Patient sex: M
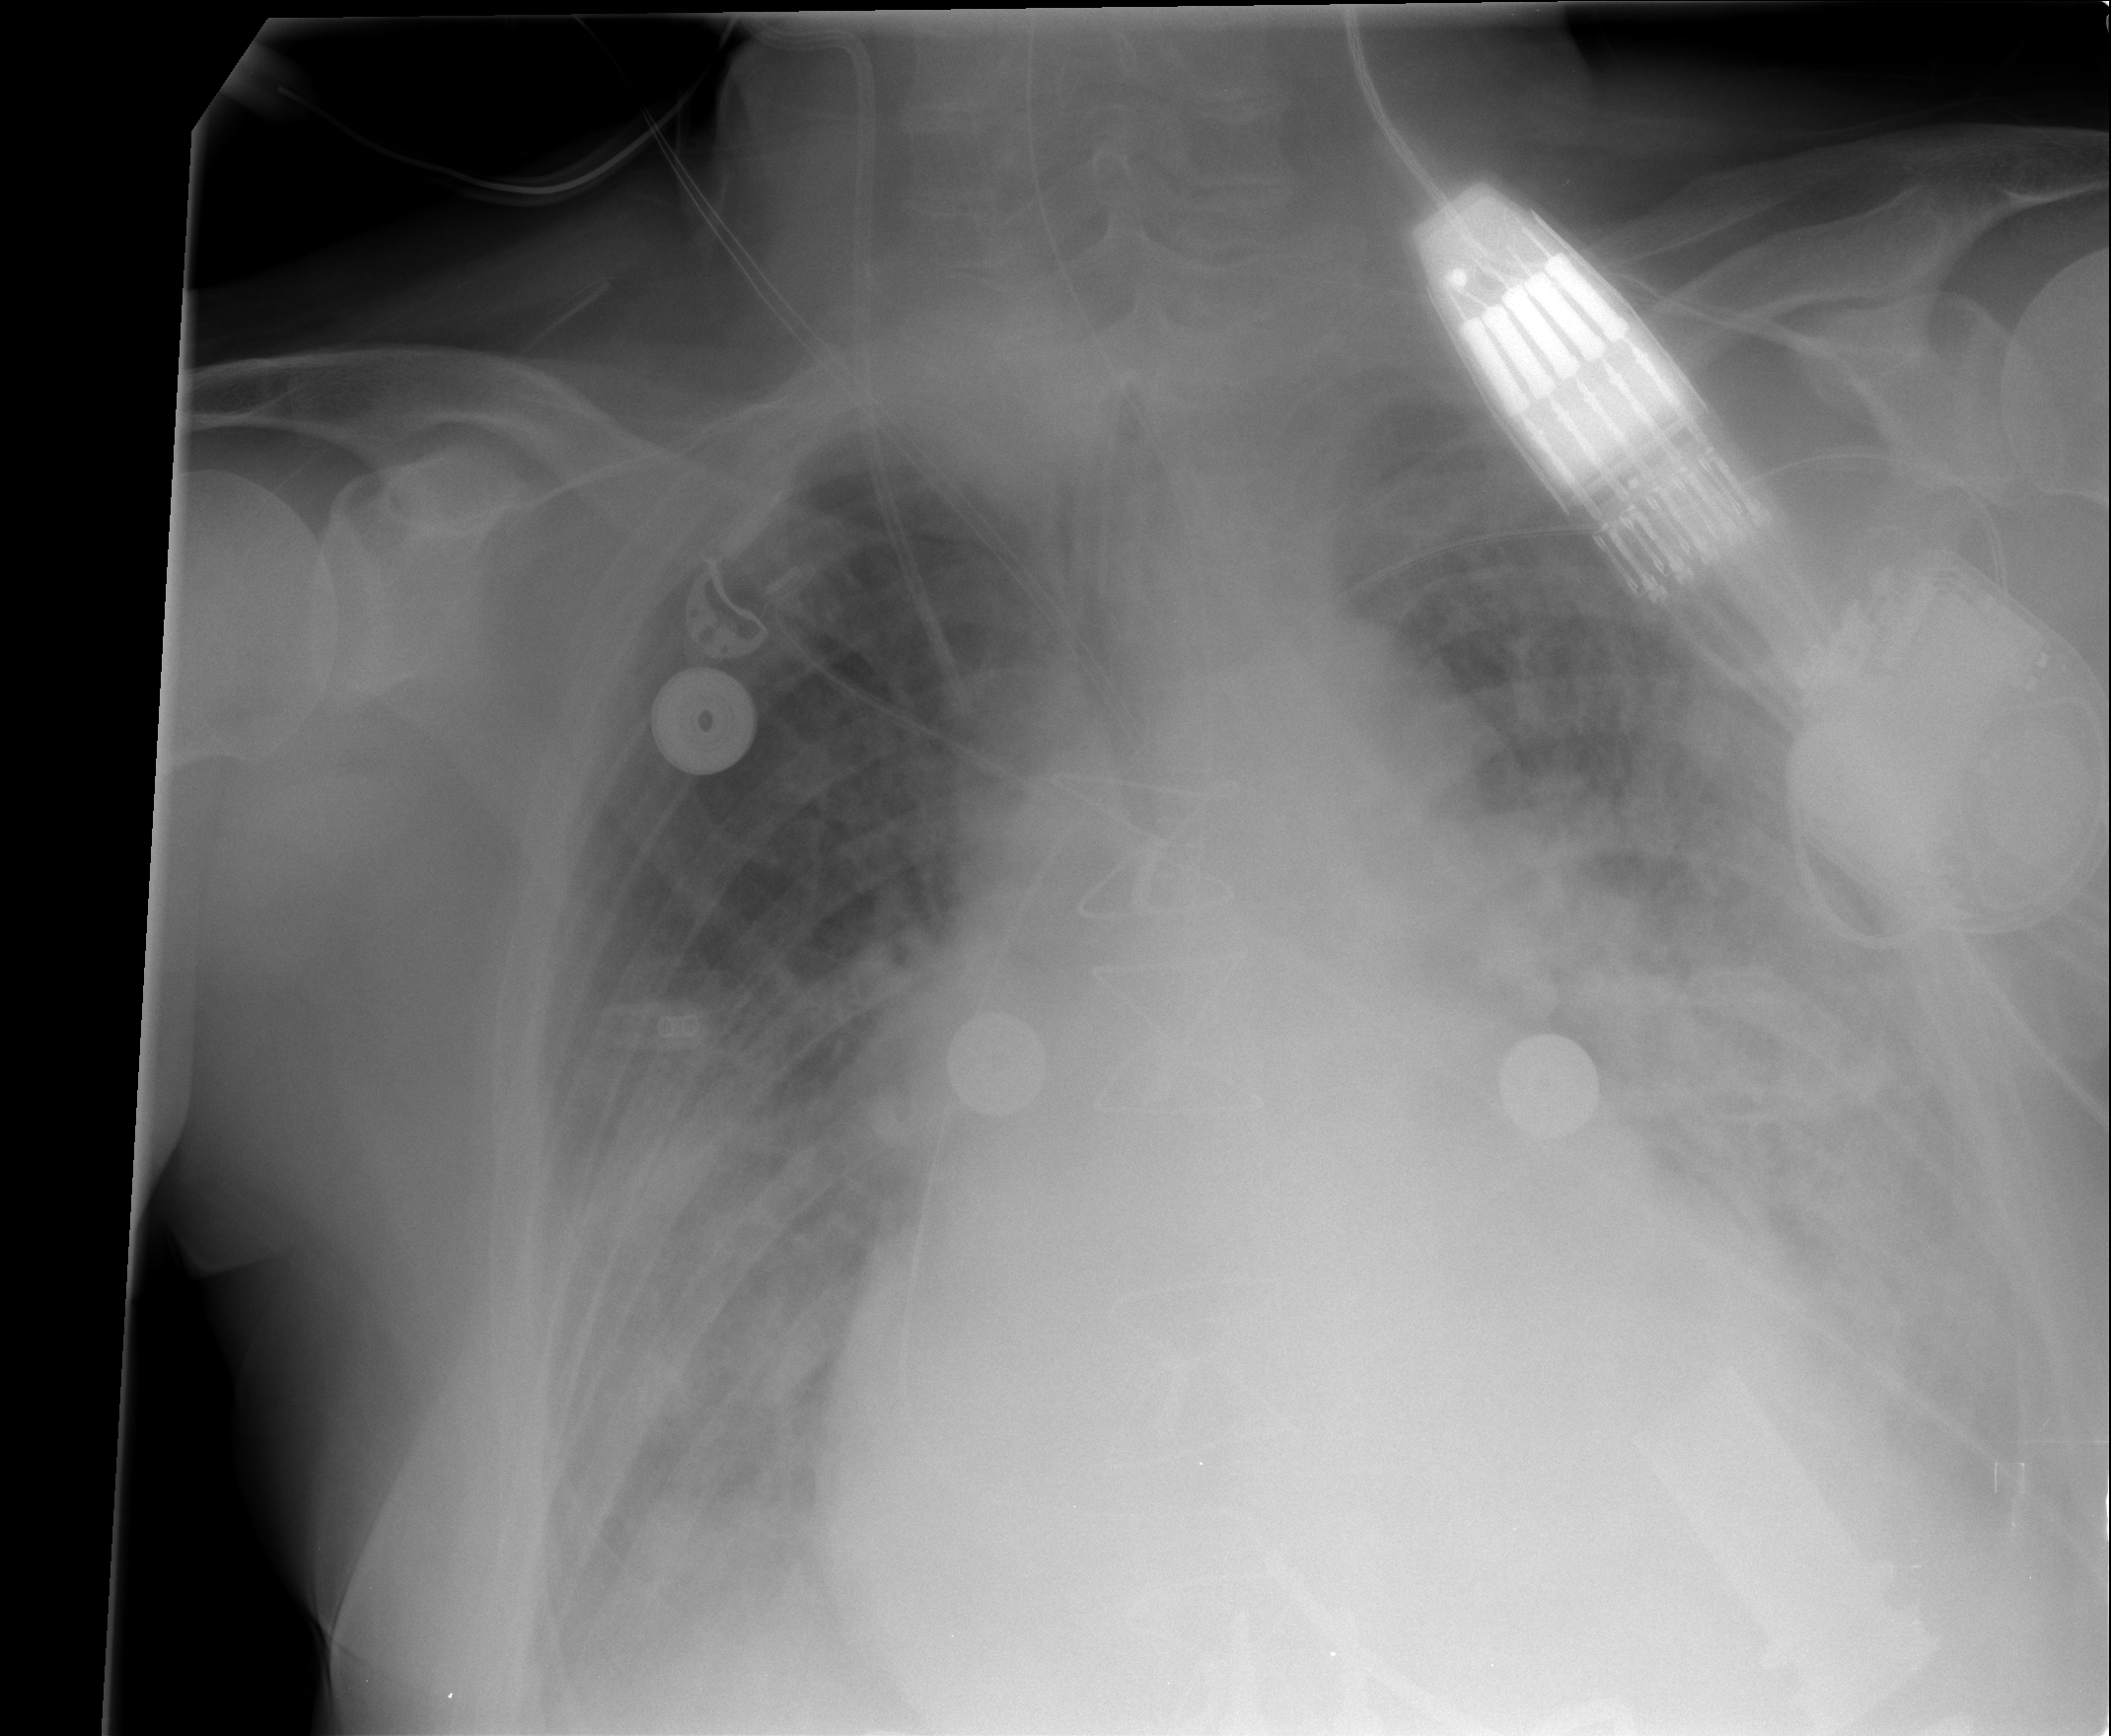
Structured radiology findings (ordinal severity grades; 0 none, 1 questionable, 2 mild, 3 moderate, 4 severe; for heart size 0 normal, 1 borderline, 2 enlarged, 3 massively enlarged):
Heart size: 3
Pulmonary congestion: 3
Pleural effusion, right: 2
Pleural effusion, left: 2
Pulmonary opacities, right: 3
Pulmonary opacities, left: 4
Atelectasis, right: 0
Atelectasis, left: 0